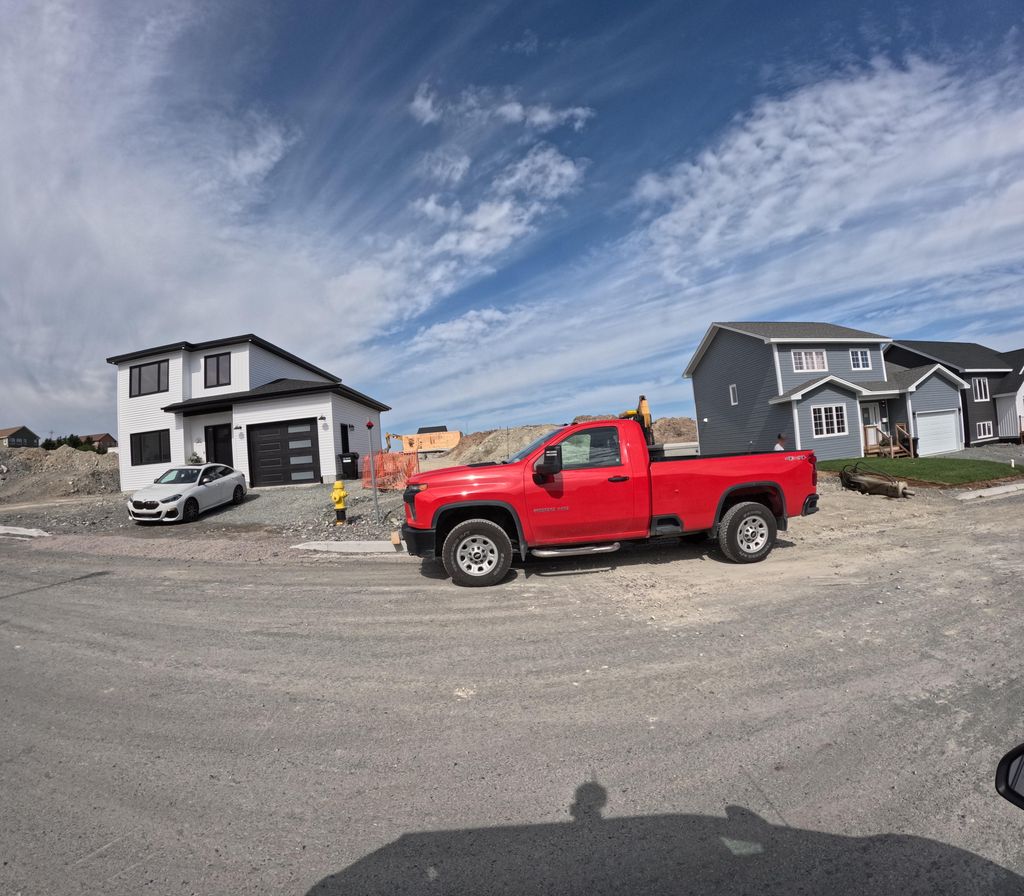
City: st_johns